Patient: sex M, age 51
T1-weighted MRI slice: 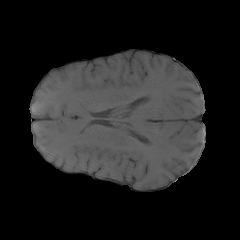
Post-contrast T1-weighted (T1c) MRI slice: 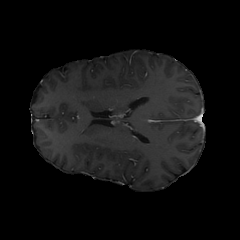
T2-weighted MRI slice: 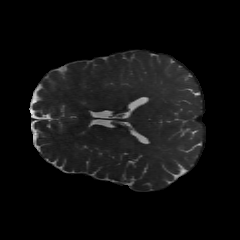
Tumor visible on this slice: no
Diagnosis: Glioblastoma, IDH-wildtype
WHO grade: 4